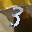
Label: 3